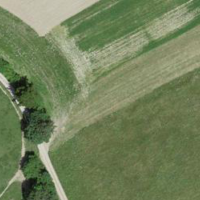
EUNIS habitat code: 52
Species observed at this site:
Prunus padus